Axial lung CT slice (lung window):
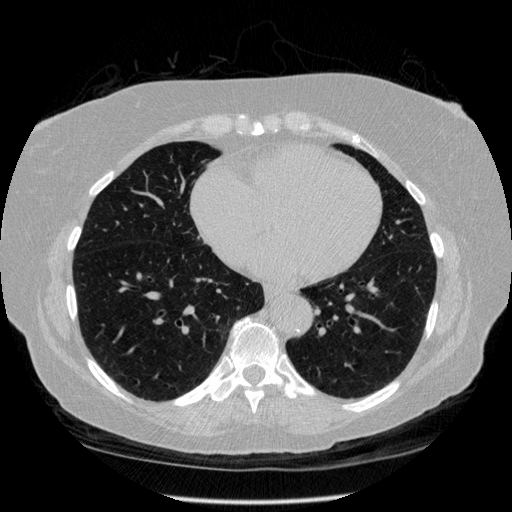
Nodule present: no